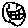
Label: smiley face